Interaction volume radius: 5 \u00c5
Interaction volume height: 15 \u00c5
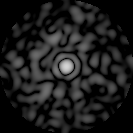
Disorder parameter: 0.8359